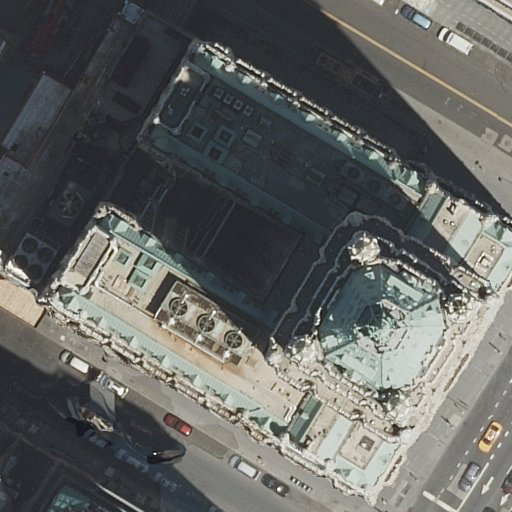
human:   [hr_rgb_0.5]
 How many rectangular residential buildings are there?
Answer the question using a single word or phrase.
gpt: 3

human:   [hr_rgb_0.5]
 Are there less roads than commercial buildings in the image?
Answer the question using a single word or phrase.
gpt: no

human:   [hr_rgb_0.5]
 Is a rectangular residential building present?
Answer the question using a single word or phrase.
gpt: yes

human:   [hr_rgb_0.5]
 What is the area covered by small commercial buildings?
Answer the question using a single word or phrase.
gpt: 0m2

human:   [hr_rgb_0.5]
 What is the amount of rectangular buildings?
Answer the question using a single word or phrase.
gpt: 3

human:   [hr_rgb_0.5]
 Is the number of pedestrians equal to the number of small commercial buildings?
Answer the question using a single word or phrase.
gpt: no

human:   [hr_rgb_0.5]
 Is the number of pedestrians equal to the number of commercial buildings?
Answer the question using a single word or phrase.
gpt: no

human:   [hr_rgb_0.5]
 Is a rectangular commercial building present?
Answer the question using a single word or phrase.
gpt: no

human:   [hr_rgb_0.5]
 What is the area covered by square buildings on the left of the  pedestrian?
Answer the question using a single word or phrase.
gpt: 0m2

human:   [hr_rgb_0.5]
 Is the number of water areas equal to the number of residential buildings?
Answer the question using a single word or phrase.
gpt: no

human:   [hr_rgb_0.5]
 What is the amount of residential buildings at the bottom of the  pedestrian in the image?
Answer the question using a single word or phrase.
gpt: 3

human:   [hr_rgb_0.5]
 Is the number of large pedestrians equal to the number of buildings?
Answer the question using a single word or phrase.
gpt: no

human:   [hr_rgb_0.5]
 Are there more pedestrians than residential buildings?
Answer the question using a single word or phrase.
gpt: no

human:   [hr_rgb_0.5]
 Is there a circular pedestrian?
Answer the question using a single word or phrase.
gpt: no

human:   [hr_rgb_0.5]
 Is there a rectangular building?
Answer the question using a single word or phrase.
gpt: yes

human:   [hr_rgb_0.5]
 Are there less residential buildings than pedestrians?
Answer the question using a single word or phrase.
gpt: no

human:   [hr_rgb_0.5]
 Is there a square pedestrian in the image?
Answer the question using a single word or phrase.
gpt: no

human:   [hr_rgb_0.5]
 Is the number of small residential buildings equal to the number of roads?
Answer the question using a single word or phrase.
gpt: no

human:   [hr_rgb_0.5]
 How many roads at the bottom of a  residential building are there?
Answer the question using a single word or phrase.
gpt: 10

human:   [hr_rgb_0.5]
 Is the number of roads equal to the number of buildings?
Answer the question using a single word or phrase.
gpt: no

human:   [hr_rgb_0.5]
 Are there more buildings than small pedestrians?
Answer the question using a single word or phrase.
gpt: yes

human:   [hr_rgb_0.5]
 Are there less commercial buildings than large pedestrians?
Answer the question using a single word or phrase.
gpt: yes

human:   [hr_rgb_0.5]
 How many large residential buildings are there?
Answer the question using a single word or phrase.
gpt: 3

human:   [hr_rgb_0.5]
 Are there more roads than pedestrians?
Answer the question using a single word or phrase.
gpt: yes

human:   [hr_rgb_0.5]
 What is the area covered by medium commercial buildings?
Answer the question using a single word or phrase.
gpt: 0m2

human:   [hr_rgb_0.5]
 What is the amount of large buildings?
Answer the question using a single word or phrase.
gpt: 3

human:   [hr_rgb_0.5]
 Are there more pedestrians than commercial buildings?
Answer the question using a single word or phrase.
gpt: yes

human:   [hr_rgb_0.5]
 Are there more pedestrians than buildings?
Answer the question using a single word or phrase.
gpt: no

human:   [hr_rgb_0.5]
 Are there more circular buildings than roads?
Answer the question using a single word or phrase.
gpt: no

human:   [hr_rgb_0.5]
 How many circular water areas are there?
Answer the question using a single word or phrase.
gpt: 0

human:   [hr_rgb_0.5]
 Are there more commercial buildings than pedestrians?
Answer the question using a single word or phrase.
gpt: no

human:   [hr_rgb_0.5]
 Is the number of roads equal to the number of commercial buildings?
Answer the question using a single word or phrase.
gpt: no

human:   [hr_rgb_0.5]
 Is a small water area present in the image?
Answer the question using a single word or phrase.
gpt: no

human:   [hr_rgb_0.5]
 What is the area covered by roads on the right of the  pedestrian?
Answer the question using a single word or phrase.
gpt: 0m2

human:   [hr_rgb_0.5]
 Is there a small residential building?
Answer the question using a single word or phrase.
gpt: yes

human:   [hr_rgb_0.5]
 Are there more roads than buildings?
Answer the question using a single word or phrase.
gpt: yes